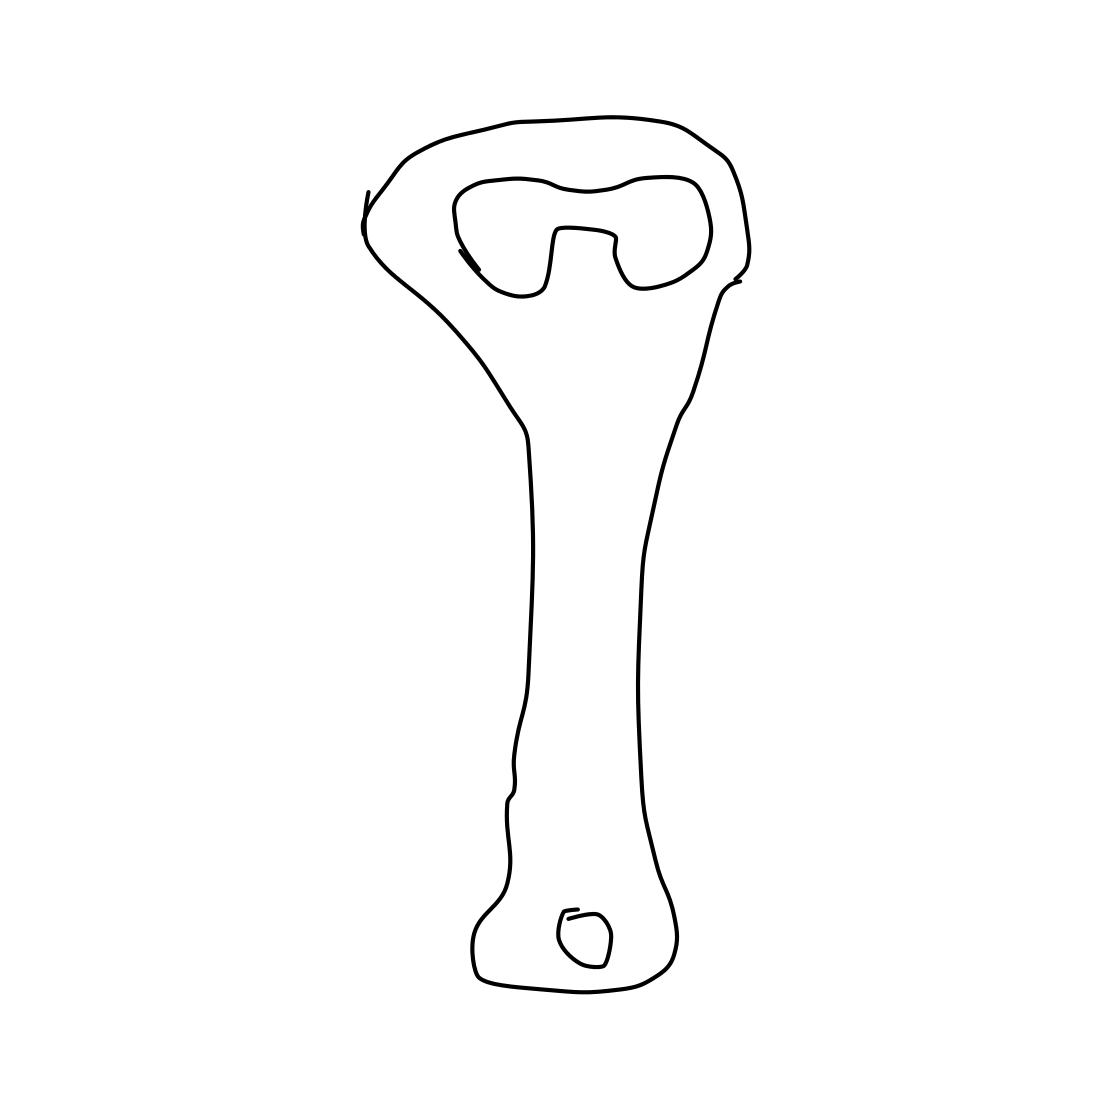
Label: bottle opener